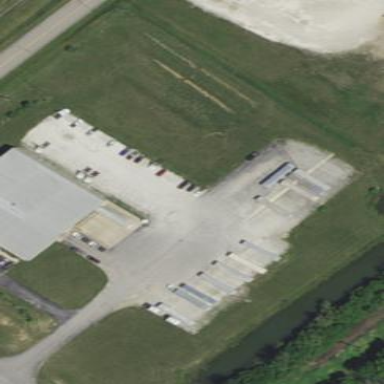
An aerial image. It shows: Parking area.